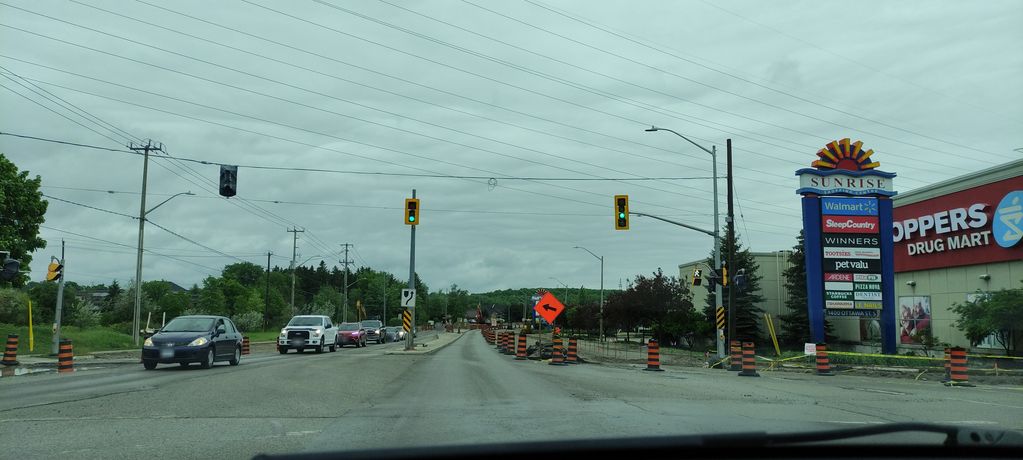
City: kitchener-waterloo